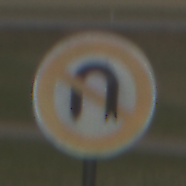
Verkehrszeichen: VerbotWenden
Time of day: MorningAfternoon
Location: Outdoor (Nature)
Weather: PartlyCloudy
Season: NotSpecified
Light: Natural